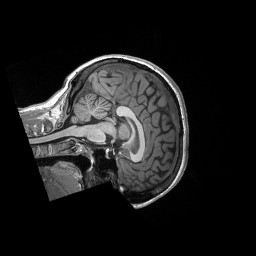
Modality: T1w
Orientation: sagittal
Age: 35
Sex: female
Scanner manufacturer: siemens
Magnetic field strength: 3 T
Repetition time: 2.3 s
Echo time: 0.00298 s